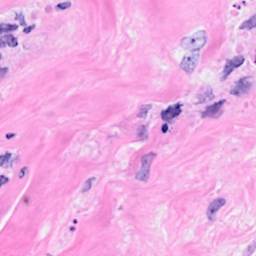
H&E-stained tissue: Breast